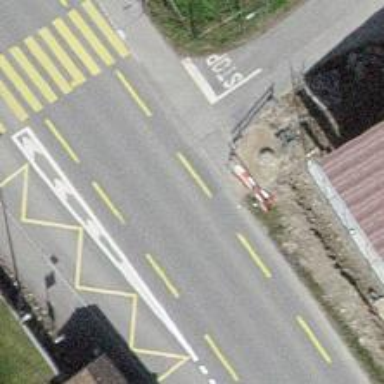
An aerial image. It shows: Bus stop equipped with public transport stop position.